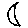
Label: moon